【题型】填空题　【知识点】向量　【难度】medium
在 $\triangle ABC$ 中，$D$、$E$ 在边 $BC$ 上，且 $\vec{BD} = \vec{DE} = \vec{EC}$，$|\vec{AD}| = 1$，$\vec{AD}$ 与 $\vec{AE}$ 所成的夹角为 $\frac{\pi}{3}$，则 $\vec{AB} \cdot \vec{AC}$ 的最大值为 \underline{\hspace{3em}}.

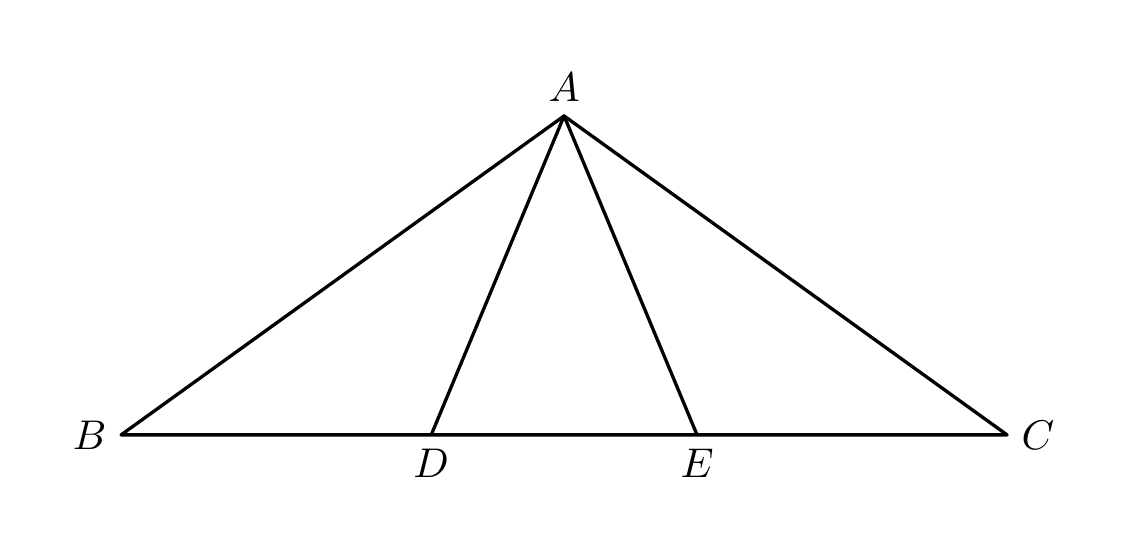
【解答】
【答案】 $-\frac{39}{32}$. \\
\vspace{1em}
【分析】 先利用 $\vec{AD}$ 与 $\vec{AE}$ 表示 $\vec{AB}$，$\vec{AC}$，再将 $\vec{AB} \cdot \vec{AC}$ 转化为 $\vec{AD}$ 与 $\vec{AE}$ 的计算，进而求解. \\
\vspace{1em}
【解答】 解：$\because \vec{AB} = \vec{AD} + \vec{DB} = \vec{AD} + \vec{ED} = \vec{AD} + \vec{EA} + \vec{AD} = 2\vec{AD} - \vec{AE}$， \\
$\vec{AC} = \vec{AD} + \vec{DC} = \vec{AD} + 2\vec{DE} = \vec{AD} + 2(\vec{DA} + \vec{AE}) = -\vec{AD} + 2\vec{AE}$， \\
$\therefore \vec{AB} \cdot \vec{AC} = (2\vec{AD} - \vec{AE}) \cdot (-\vec{AD} + 2\vec{AE}) = -2|\vec{AD}|^2 + 5\vec{AD} \cdot \vec{AE} - 2|\vec{AE}|^2$， \\
$\because |\vec{AD}| = 1$，$\vec{AD}$ 与 $\vec{AE}$ 所成的夹角为 $\frac{\pi}{3}$， \\
$\therefore \vec{AB} \cdot \vec{AC} = -2 + \frac{5}{2} \cdot |\vec{AE}| - 2|\vec{AE}|^2$， \\
令 $|\vec{AE}| = t > 0$，则 $\vec{AB} \cdot \vec{AC} = -2t^2 + \frac{5}{2}t - 2 = -2\left(t - \frac{5}{8}\right)^2 - \frac{39}{32}$，$t > 0$， \\
当 $|\vec{AE}| = \frac{5}{8}$ 时，$\vec{AB} \cdot \vec{AC}$ 的最大值为 $-\frac{39}{32}$. \\
故答案为：$-\frac{39}{32}$. \\
\vspace{1em}
【点评】 本题考查平面向量数量积的性质及其运算，属于中档题.